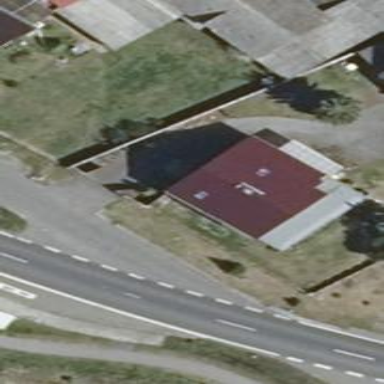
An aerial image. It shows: Residential building with gabled roof. The roof is maroon in color and oriented across the building.